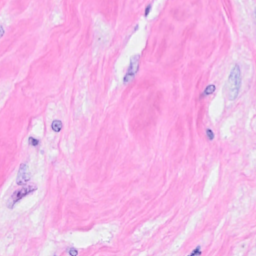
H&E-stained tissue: Breast